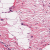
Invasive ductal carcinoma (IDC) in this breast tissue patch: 0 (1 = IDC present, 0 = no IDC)